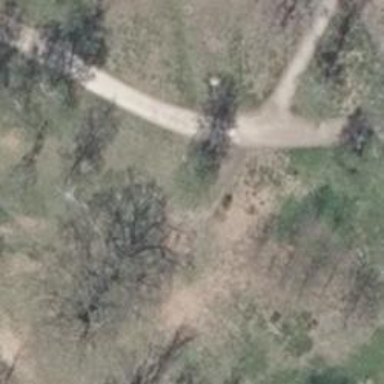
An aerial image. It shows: Disc golf hole.